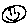
Label: smiley face